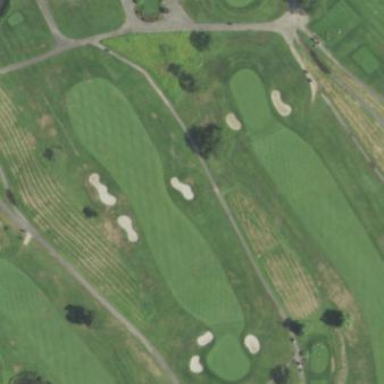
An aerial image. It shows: Grassy area designated as golf fairway.